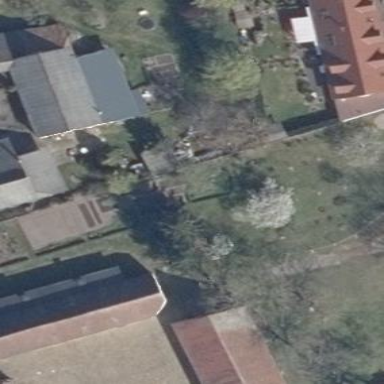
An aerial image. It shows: Garden area designated for leisure land.